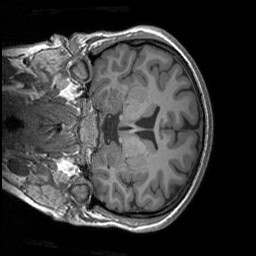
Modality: T1w
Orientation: coronal
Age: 19
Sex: female
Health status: healthy
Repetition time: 1.9 s
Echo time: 0.00252 s